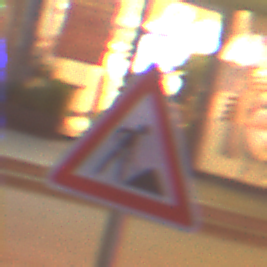
Verkehrszeichen: Arbeitsstelle
Umgebung: Outdoor, Urban
Tageszeit: Night
Wetter: PartlyCloudy
Licht: Artificial
Jahreszeit: NotSpecified
Kontrast: HighContrast